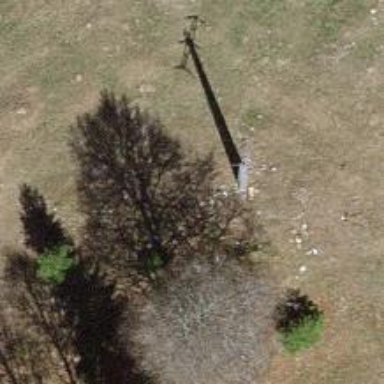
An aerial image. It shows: Power pole.